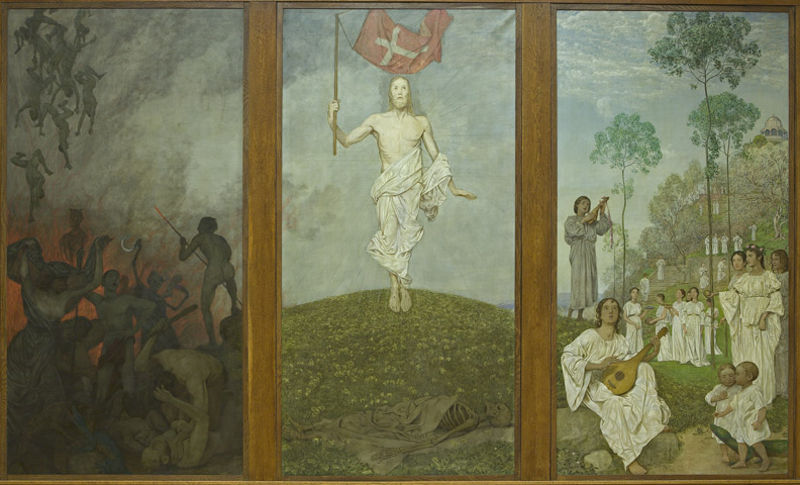
Titel: Ostertriptychon: Gefilde der Seligen (Das Paradies)
Künstler: Hans Thoma
Standort: Karlsruhe
Institution: Staatliche Kunsthalle Karlsruhe
Schlagwörter: baum, berg, blau, dunkel, feuer, gemälde, himmel, kampf, mann, nackt, weiß, wolken, bäume, frauen, grün, menschen, blumen, gras, haus, rot, tuch, wiese, richter, stehen, tod, tot, toter, instrument, hügel, mantel, gewänder, gitarre, musik, wald, kinder, engel, fahnen, spieler, fahne, flagge, gipfel, krieg, schlacht, soldaten, jugendstil, spielen, musizieren, nazarener, oberkörper, paradies, mond, kreuz, kuppe, altar, triumph, skelett, singen, christus, jesus, ostern, sterben, gaugin, fegefeuer, hölle, jüngstes gericht, teufel, verdammnis, verdammte, romanik, heiliger, laute, sünde, heiland, gefallene, seele, auferstehung, altarbild, himmelfahrt, erlöser, tryptichon, gerippe, retter, flage, zitter, triptychon, auferstandener, verbrennen, lauten, seelige, siegesfahne, hole, typtichon, ewiges leben, himmerfahrt, tiptychon, #wiese, lauter, selige, erscheinung tryptichon, gesang, tafelbildnis